You are looking at the short-time Fourier spectrogram of a bearing's acceleration signal. What is the most likely bearing condition (normal, inner_race, outer_race, ball)?
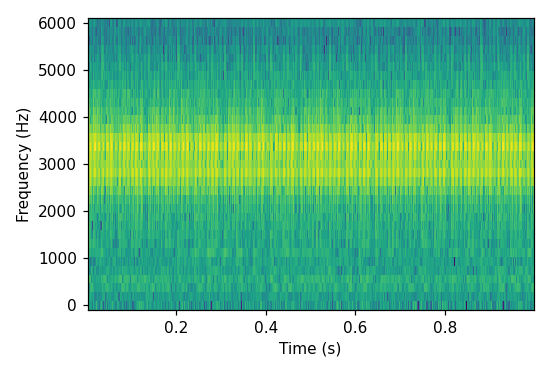
Answer: outer_race